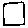
Label: square